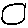
Label: circle